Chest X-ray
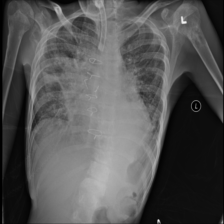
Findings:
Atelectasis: negative
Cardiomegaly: negative
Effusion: negative
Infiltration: positive
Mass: negative
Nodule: positive
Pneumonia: negative
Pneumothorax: negative
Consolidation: negative
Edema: negative
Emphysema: negative
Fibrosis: negative
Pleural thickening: negative
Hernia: negative